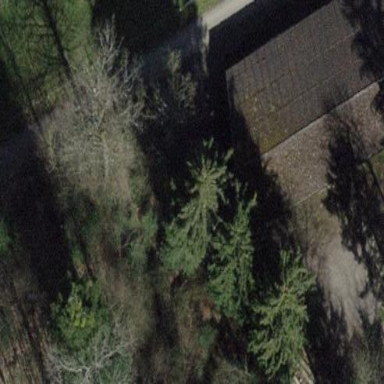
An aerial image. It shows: Shed.